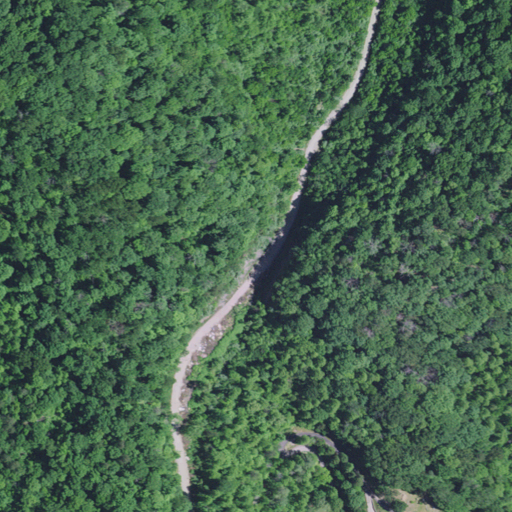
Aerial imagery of gap in Kentucky named Lowes Gap containing deciduous forest, open development, low intensity development, mixed forest, medium intensity development, and pasture